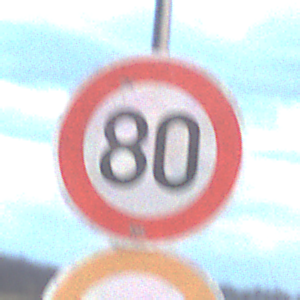
Verkehrszeichen: Geschwindigkeit80
Zusatzzeichen unten: Ueberholverbot
Umgebung: Outdoor, Nature
Tageszeit: SunriseSunset
Wetter: PartlyCloudy
Licht: Natural
Jahreszeit: NotSpecified
Kontrast: LowContrast